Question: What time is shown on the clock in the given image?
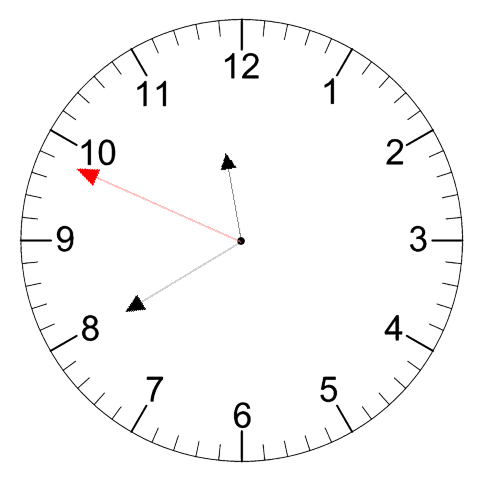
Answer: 11:39:49